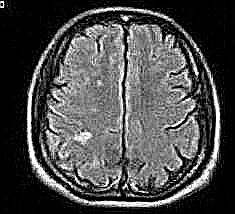
Label: notumor